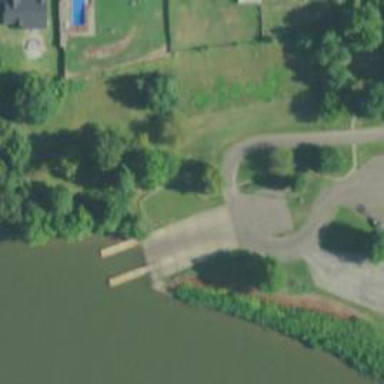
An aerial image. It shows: Slipway for leisure land vehicles on service road.